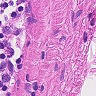
Metastatic tissue present: no